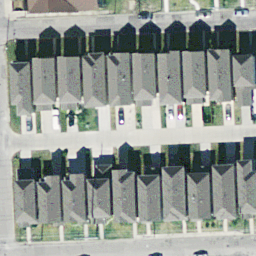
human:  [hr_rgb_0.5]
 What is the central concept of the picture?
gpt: dense residential